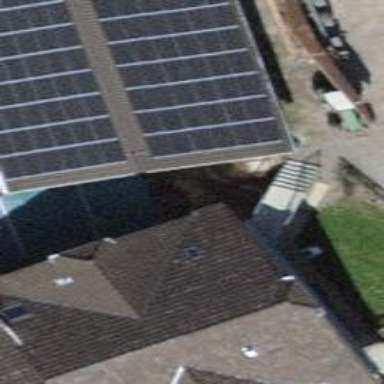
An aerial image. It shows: Solar photovoltaic panel generator.